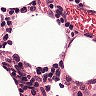
Metastatic tissue present: no